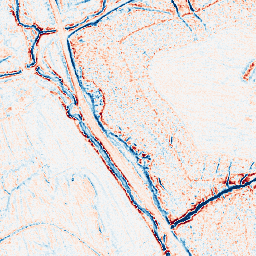
Category: edge_preserving
Decomposition family: anisotropic_diffusion
Decomposition parameters: iterations: 5
kappa: 100
gamma: 0.2
Upsampling method: area
Upsampling parameters: scale: 2
Upsampling scale: 2